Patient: sex M, age 52
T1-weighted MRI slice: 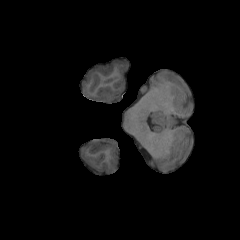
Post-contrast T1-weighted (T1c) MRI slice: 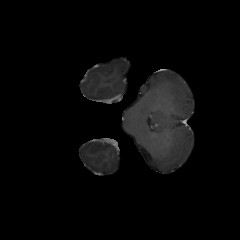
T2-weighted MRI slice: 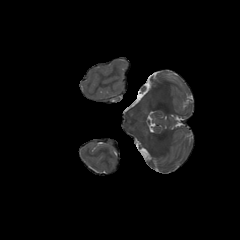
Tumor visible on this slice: no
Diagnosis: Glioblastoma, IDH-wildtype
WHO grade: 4